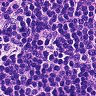
Metastatic tissue present: no